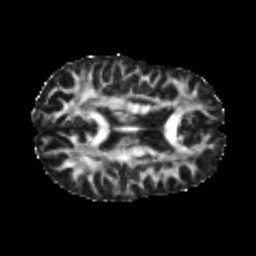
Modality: FA
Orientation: axial
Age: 22
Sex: male
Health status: healthy
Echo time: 0.074 s